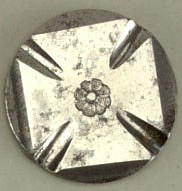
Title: Button
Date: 19th century
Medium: Steel
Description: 1931-59-258: Circular button with face in design of Maltese cro...